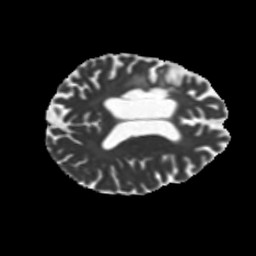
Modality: MD
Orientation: axial
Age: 68
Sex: female
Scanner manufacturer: siemens
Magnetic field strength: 3 T
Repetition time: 5.25 s
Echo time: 0.08 s